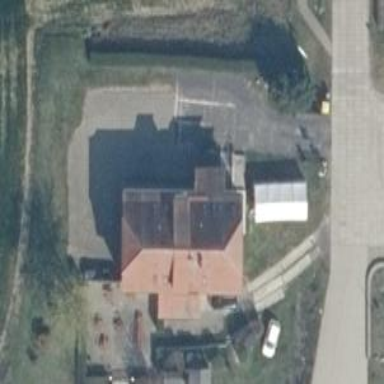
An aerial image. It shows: Restaurant.